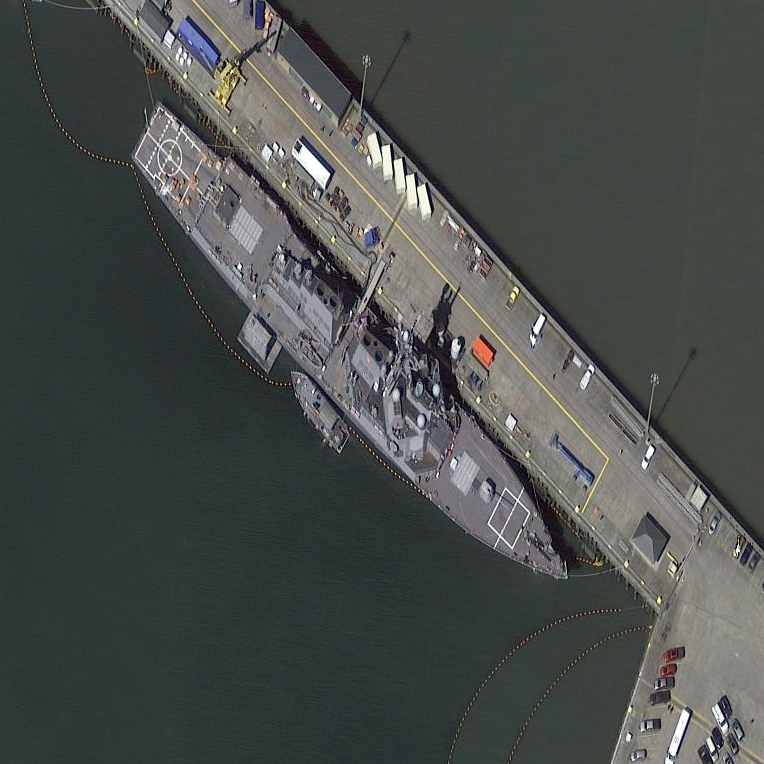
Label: Arleigh_Burke-class_destroyer